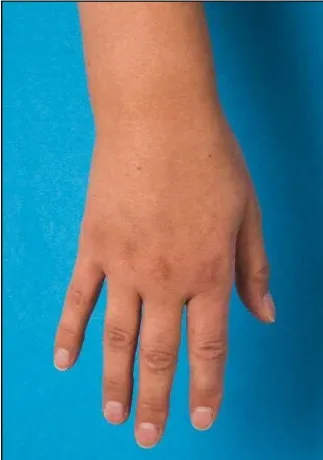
Lymphedema of the right forearm and back of the hand at initial presentation. Right hand.
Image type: medical_photograph (skin_photograph)